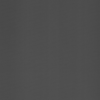
Label: not_dusty